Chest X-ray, AP view. Patient: 48 years old, sex F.
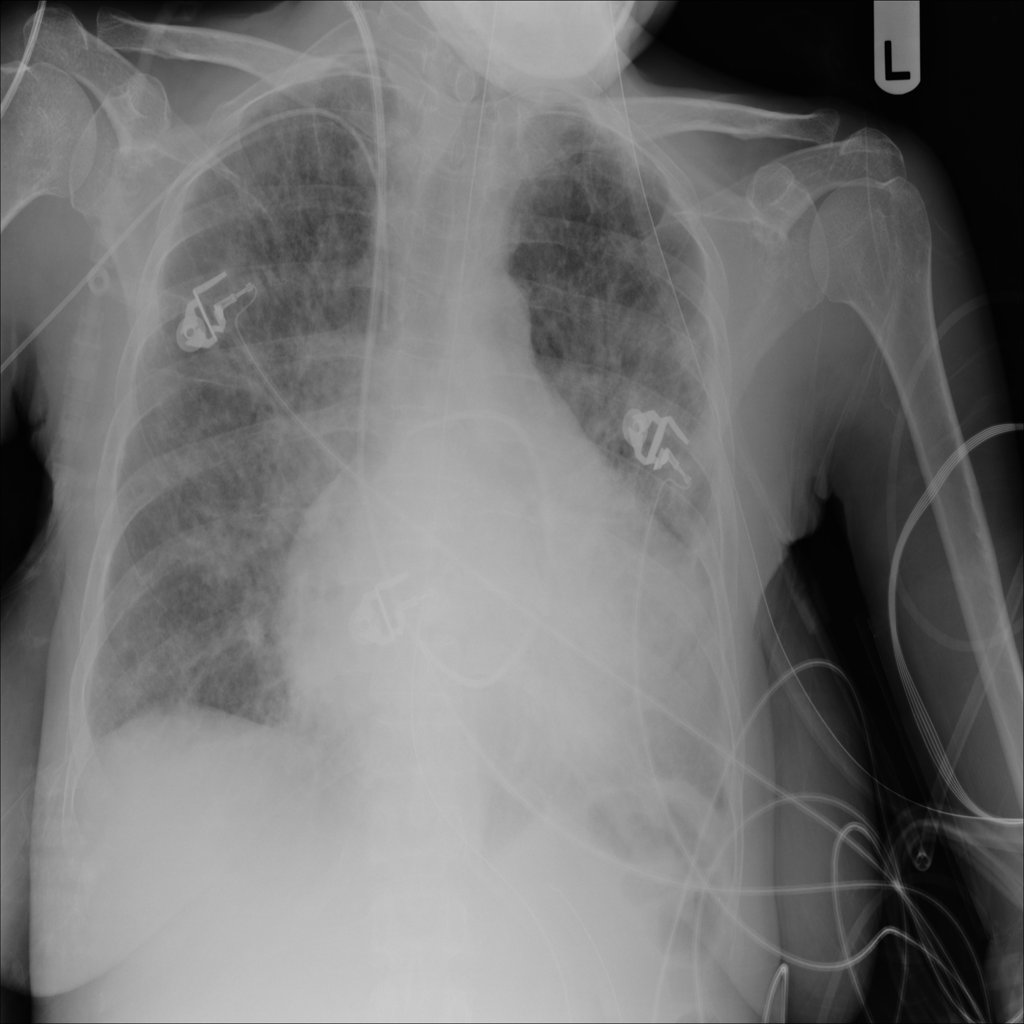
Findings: Edema, Pneumonia